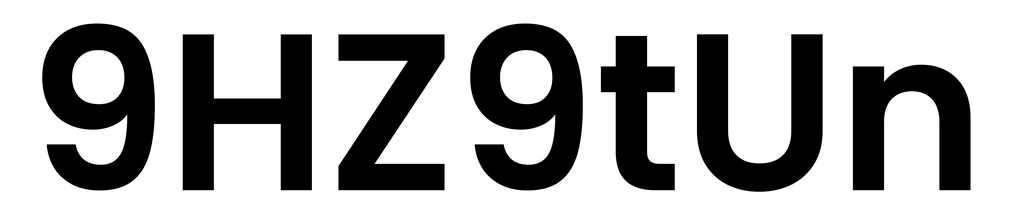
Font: Poppins-SemiBold